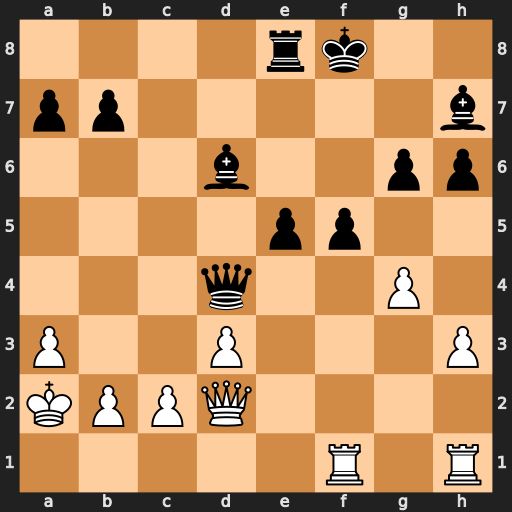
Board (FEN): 4rk2/pp5b/3b2pp/4pp2/3q2P1/P2P3P/KPPQ4/5R1R
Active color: w
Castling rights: -
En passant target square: -
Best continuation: Qxh6+ Kg8 gxf5 Bf8 Qg5